Interaction volume radius: 5 \u00c5
Interaction volume height: 40 \u00c5
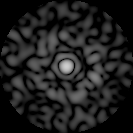
Disorder parameter: 0.8459